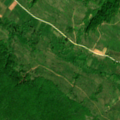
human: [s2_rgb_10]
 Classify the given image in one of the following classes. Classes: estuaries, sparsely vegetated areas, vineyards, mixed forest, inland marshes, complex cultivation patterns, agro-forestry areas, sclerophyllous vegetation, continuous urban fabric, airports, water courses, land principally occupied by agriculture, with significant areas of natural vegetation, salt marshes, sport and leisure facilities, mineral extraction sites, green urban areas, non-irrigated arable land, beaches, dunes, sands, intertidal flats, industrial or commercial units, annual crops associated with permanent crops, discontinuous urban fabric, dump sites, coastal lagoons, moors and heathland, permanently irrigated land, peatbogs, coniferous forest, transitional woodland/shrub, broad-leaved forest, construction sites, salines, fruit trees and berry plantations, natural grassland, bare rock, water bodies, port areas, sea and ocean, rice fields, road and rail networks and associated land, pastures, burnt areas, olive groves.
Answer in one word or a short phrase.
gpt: pastures, complex cultivation patterns, land principally occupied by agriculture, with significant areas of natural vegetation, broad-leaved forest, transitional woodland/shrub